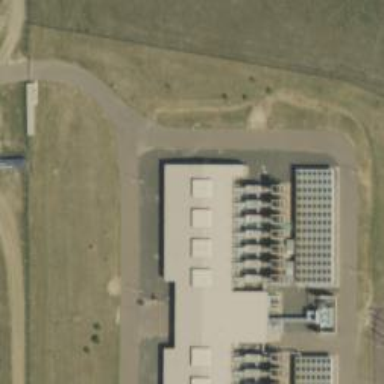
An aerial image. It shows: Gas-powered generator.